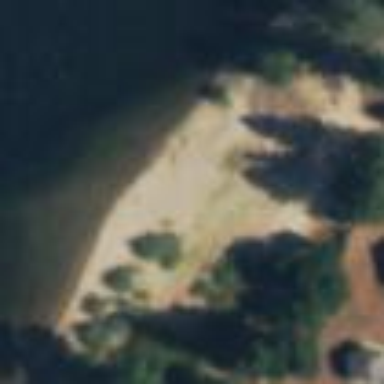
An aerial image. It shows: Beach area ideal for swimming.